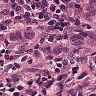
Metastatic tissue present: yes